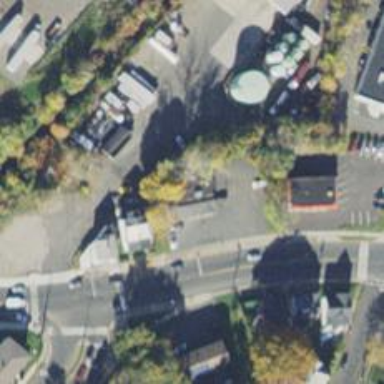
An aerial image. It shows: Convenience shop.